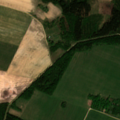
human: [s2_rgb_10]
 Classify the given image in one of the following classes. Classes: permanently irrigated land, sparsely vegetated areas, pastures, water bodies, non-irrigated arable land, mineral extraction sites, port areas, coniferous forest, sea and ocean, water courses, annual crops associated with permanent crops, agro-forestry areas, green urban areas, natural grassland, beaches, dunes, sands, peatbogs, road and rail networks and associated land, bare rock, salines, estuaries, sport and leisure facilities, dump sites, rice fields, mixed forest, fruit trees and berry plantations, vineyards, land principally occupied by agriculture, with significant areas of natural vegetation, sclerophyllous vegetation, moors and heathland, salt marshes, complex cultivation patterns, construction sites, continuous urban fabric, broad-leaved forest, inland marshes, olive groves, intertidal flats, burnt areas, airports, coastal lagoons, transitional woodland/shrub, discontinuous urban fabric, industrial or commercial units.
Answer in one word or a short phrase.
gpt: non-irrigated arable land, land principally occupied by agriculture, with significant areas of natural vegetation, coniferous forest, transitional woodland/shrub